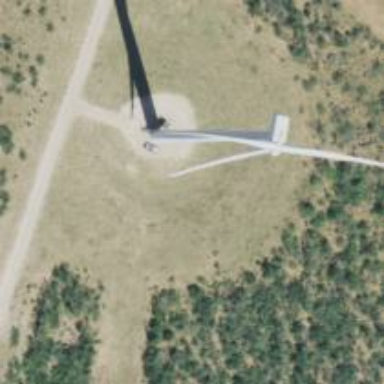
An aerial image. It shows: Wind generator with horizontal axis. The generator is wind turbine.